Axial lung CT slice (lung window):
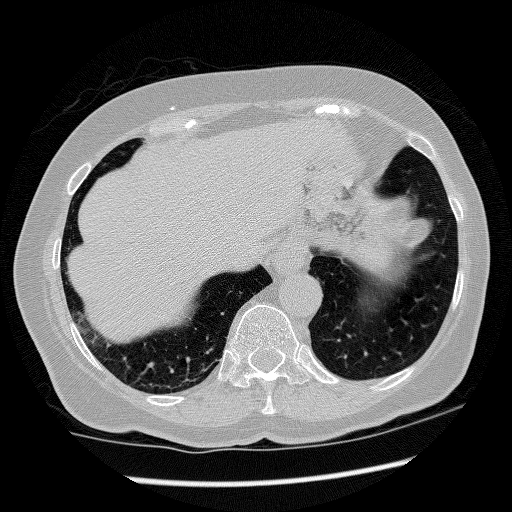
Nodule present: no